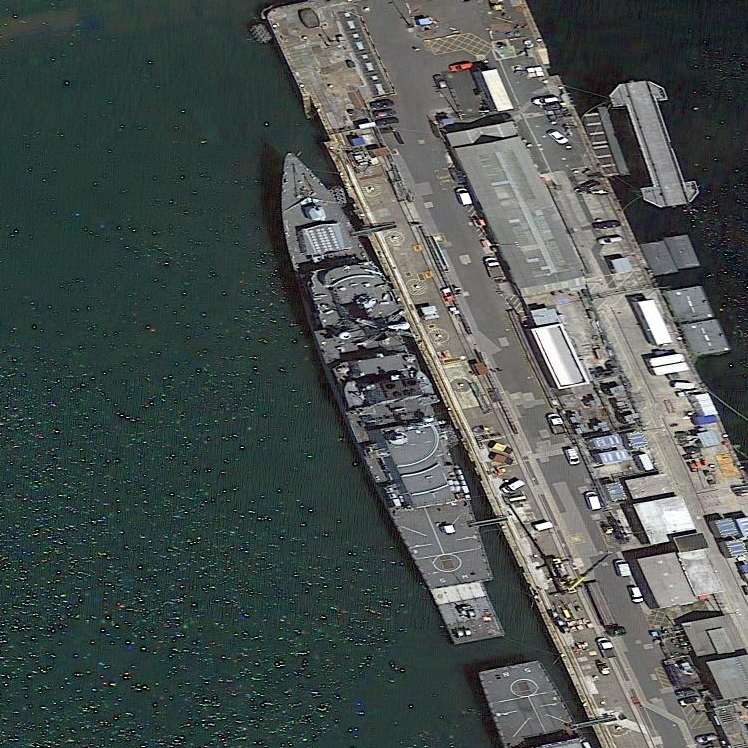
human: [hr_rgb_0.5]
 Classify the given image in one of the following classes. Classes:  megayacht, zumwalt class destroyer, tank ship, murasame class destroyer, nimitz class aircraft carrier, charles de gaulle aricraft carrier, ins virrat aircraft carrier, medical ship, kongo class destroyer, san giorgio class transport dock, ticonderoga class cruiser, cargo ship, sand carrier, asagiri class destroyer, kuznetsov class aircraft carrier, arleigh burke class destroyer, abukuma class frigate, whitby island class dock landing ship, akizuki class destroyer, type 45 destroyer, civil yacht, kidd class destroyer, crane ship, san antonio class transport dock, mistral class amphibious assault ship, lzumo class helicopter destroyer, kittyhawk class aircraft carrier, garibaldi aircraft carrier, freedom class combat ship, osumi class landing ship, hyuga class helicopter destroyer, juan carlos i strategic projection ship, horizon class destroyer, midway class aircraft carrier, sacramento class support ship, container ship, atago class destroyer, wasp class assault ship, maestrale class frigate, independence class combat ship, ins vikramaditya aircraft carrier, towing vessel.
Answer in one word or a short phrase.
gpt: Type 45 destroyer